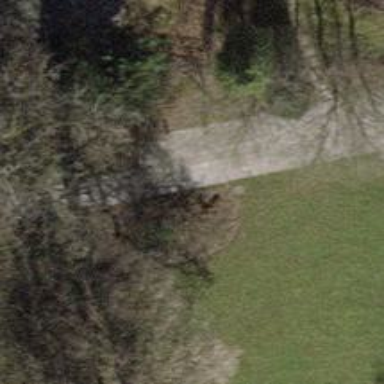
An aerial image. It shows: Brown bench.